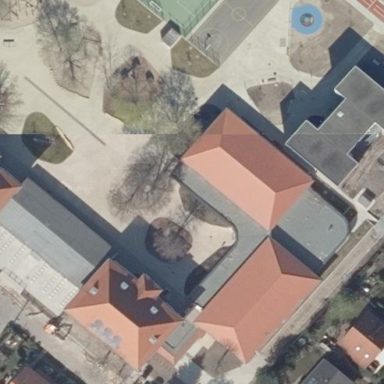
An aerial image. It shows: School building.